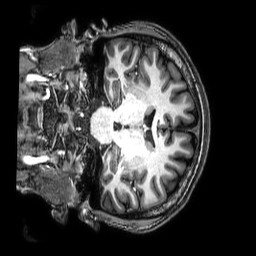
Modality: T1w
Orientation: coronal
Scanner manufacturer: philips
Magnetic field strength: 3 T
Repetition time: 0.008 s
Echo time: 0.003547 s